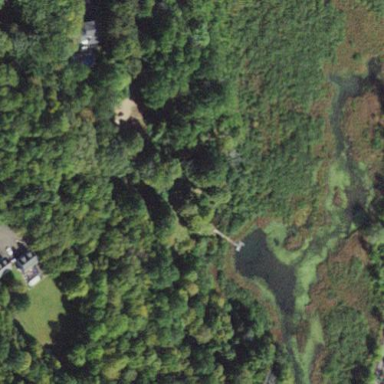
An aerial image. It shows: Pond surrounded by natural water.